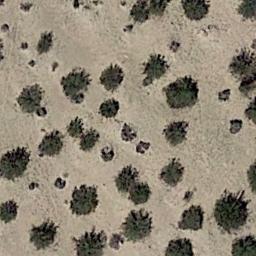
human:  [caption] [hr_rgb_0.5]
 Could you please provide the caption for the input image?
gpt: Some disconnected chaparrals grow in the desert .

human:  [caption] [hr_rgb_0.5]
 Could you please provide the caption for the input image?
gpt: Chaparral is evenly distributed on the sand .

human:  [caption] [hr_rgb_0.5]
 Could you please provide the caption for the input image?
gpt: There are two trees in this desert .

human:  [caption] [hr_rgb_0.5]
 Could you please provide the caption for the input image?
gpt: There are some different kinds of bushes make up the chaparral on the desert .

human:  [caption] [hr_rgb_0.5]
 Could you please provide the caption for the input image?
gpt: The chaparral is scattered and sparse .